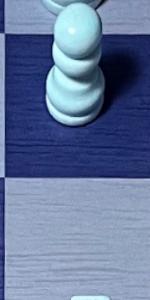
Label: Empty